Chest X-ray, PA view. Patient: 31 years old, sex F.
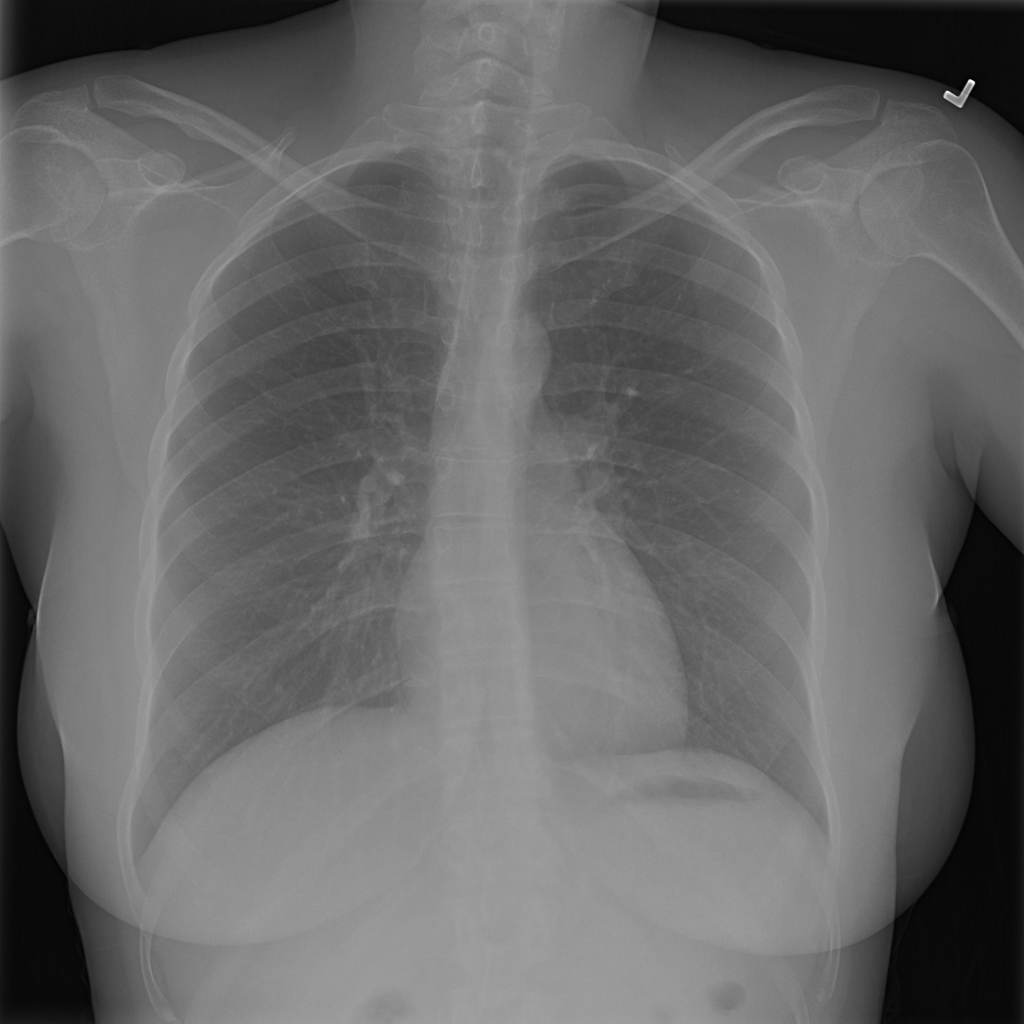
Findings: No Finding